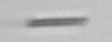
Label: fiber